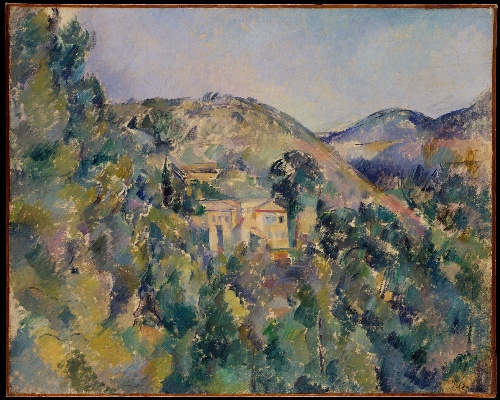
Title: View of the Domaine Saint-Joseph
Artist: Paul Cézanne
Artist bio: French, Aix-en-Provence 1839–1906 Aix-en-Provence
Date: late 1880s
Object type: Painting
Classification: Paintings
Medium: Oil on canvas
Dimensions: 25 5/8 x 32 in. (65.1 x 81.3 cm)
Department: European Paintings
Credit line: Catharine Lorillard Wolfe Collection, Wolfe Fund, 1913
Accession year: 1913
Repository: Metropolitan Museum of Art, New York, NY
Tags: Mountains|Landscapes